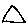
Label: triangle